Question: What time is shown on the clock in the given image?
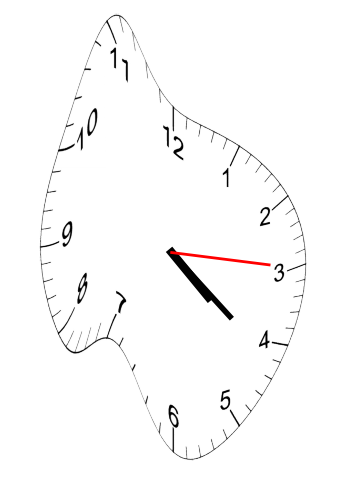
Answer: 04:21:15